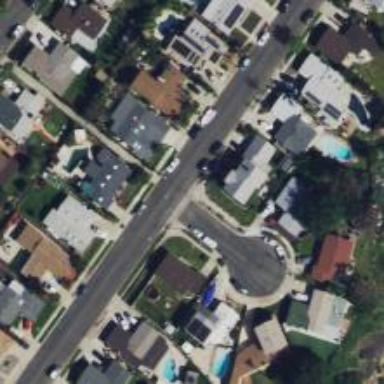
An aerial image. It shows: Alley classified as service road.